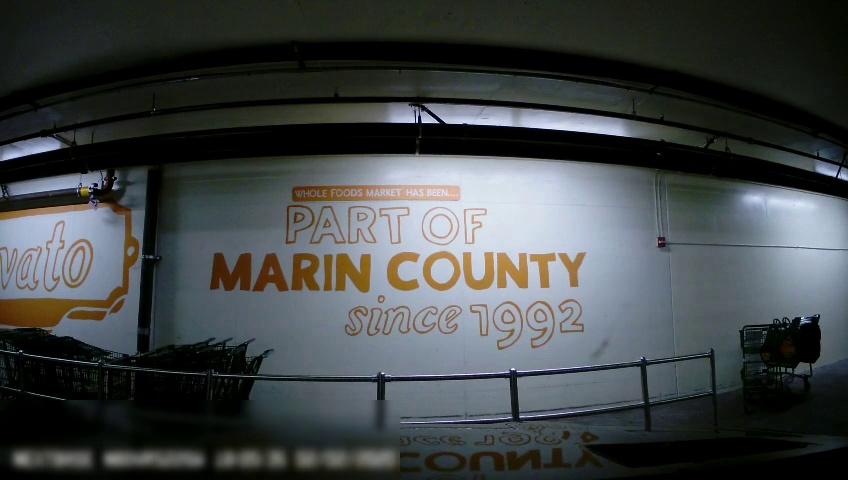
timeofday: Dusk/Dawn/Twilight
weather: Other